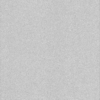
Label: dusty